Field crop: maize
Growth stage: 2
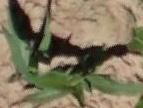
Species: maize